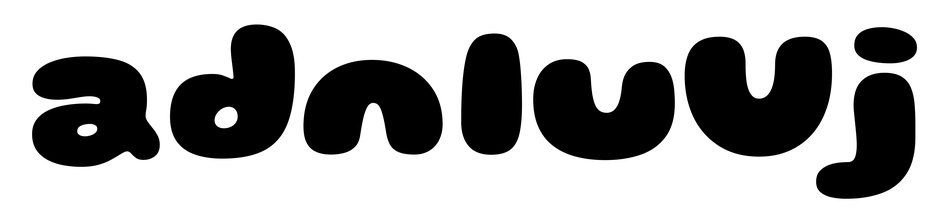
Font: Gluten_Black